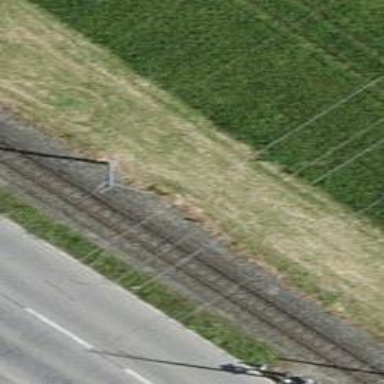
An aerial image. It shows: Narrow-gauge railway track with one electrified contact line.